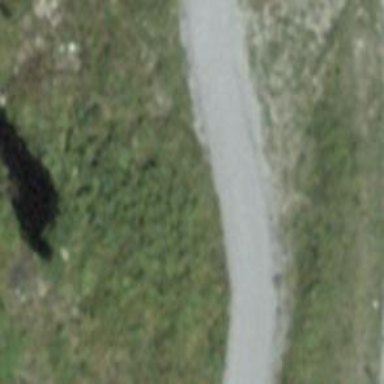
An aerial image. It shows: Track with grade 1 quality.